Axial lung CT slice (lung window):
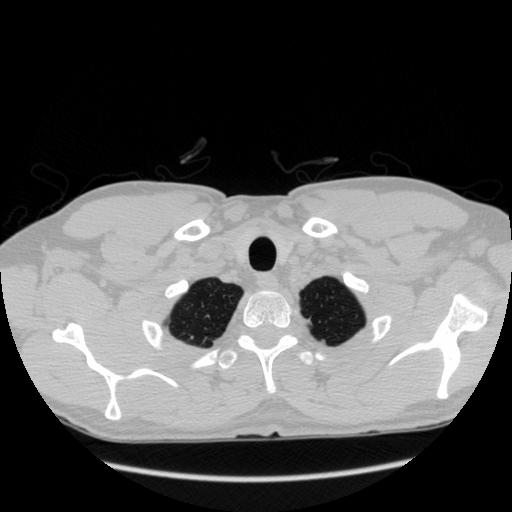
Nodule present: no